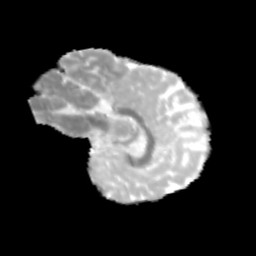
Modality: MD
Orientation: sagittal
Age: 9
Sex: male
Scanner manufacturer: siemens
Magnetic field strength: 3 T
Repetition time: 3.8 s
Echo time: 0.07 s